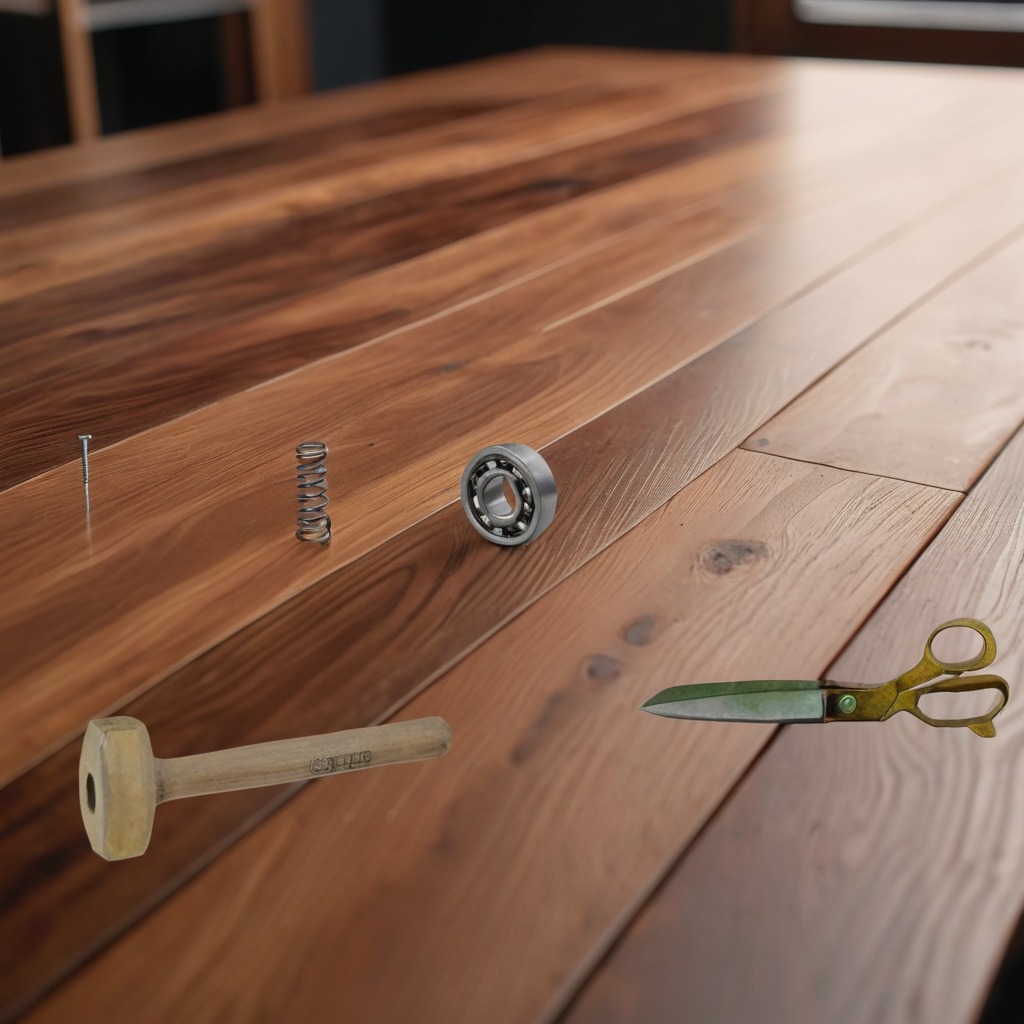
A ball bearing, a hammer, an iron nail, a coiled metal spring, and a pair of scissors are lying on the wooden table.